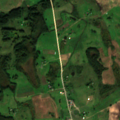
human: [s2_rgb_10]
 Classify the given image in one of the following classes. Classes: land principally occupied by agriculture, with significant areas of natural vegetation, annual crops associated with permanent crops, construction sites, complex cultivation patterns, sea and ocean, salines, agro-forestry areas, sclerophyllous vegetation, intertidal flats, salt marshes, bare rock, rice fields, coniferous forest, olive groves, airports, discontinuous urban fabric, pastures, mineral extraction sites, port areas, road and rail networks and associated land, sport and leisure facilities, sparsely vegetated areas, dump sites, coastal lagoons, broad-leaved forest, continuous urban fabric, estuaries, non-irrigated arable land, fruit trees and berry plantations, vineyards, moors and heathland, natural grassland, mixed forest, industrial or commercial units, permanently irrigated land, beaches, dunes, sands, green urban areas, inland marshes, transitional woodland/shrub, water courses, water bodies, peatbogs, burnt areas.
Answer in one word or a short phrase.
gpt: non-irrigated arable land, pastures, complex cultivation patterns, land principally occupied by agriculture, with significant areas of natural vegetation